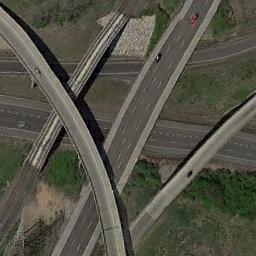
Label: overpass